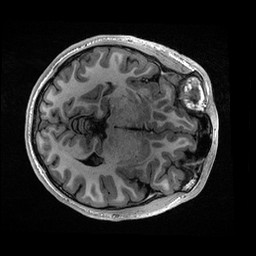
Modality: T1w
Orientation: axial
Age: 19
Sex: male
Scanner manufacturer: ge
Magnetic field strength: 3 T
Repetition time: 0.006952 s
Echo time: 0.00292 s